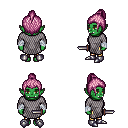
a pixel art fantasy rpg character, female body template, orc, green skin, chain mail, gold greaves, pink short topknot hairstyle, white cloth bandages, metal boots, dagger, four views (front, back, left, right), 2x2 character sprite sheet, small pixel art, hard edges, no anti-aliasing